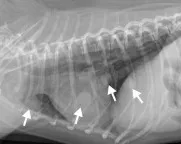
Changes in the pulmonary nodules on thoracic radiographs from before toceranib administration to 2 weeks, 2 months, and 4 months after treatment initiation. Pulmonary nodules with well-defined borders are indicated by white arrows, whereas regressed nodules are indicated by yellow dashed arrows. (D) In a thoracic radiograph obtained 4 months after toceranib administration, no further remission is observed in the existing pulmonary nodules. Indications of newly detected nodules or the recurrence of previously diminished pulmonary nodules are also not found.
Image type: radiology (x_ray)